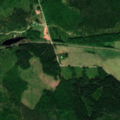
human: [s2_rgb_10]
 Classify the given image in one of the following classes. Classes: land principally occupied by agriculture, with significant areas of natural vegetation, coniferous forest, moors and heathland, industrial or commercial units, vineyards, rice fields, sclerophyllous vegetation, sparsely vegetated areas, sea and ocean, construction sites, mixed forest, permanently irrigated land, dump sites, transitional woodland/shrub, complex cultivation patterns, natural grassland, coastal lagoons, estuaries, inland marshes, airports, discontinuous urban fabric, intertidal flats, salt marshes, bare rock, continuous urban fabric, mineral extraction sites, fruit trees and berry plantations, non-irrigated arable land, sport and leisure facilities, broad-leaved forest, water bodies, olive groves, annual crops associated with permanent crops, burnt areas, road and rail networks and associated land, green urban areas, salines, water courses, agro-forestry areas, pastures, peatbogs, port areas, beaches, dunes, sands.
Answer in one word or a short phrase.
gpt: land principally occupied by agriculture, with significant areas of natural vegetation, broad-leaved forest, coniferous forest, mixed forest